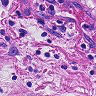
Metastatic tissue present: no